Question: When I visit <URL> on my iOS device, the current location is shown as in the image below.

I'm creating my own Map using the <URL>. How can I create this function?
I've tried their <URL> but it just displays an text box on my location. I would like it to be similar to the image above, where is it shown using the blue markers and a circle showing the accuracy. Is this default behavior if or should I design it myself using an icon, marker and circle?
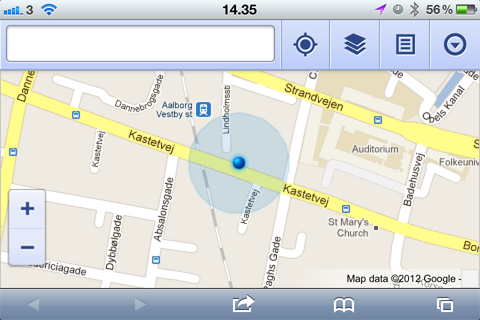
Answer: You can set the marker image by setting the icon property of the MarkerOptions object passed into the Marker constructor to show a custom image.
<URL>
'''
var marker = new google.maps.Marker({
position: new google.maps.LatLng(56.8848, 14.7730),
map: map,
title: 'My workplace',
clickable: false,
icon: 'http://google-maps-icons.googlecode.com/files/factory.png'
});
'''
Here is a site with some more information about using Google Maps API V3 <URL>